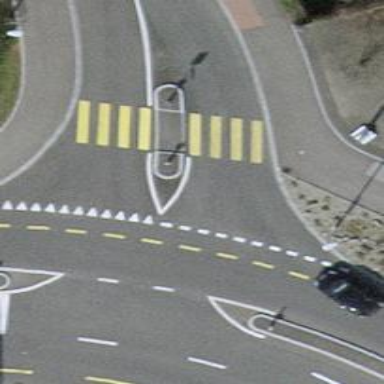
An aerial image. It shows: Marked road crossing with pedestrian island.